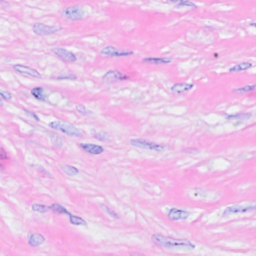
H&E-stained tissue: Breast